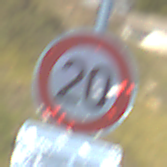
Verkehrszeichen: Geschwindigkeit20
Zusatzzeichen unten: HinweisDurchSinnbild16
Umgebung: Outdoor, Nature
Tageszeit: MorningAfternoon
Wetter: PartlyCloudy
Licht: Natural
Jahreszeit: NotSpecified
Kontrast: HighContrast